Field crop: tomato
Growth stage: 2
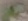
Species: solanum